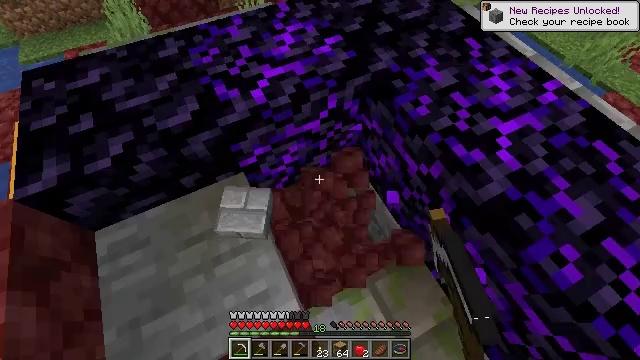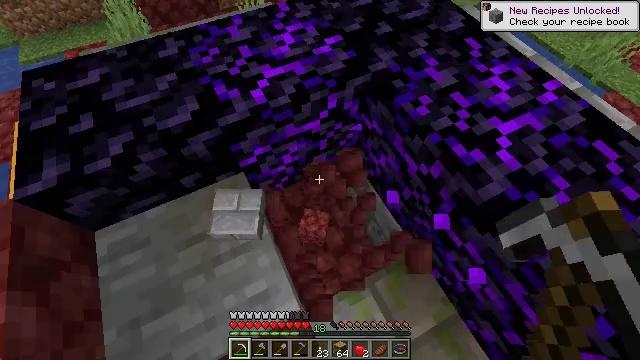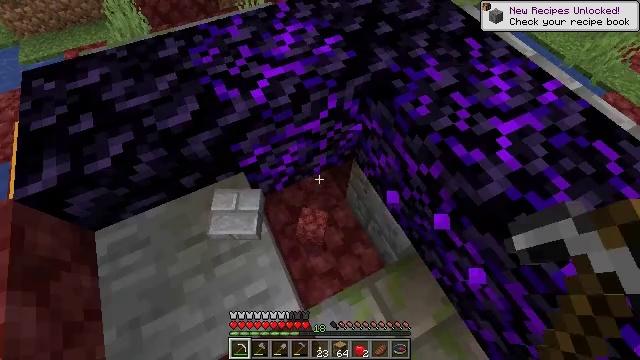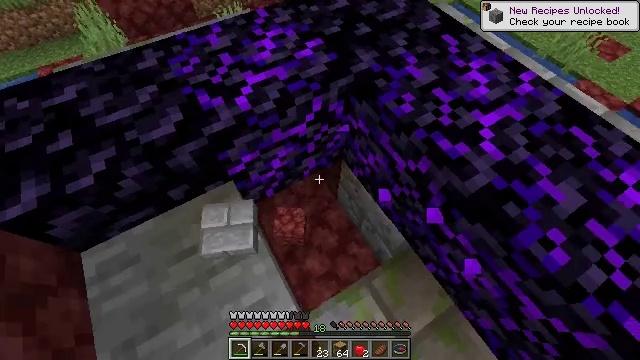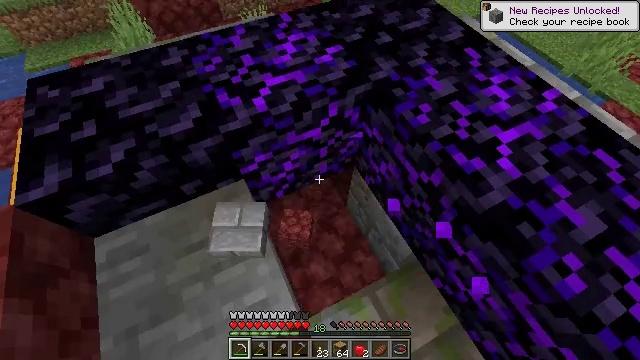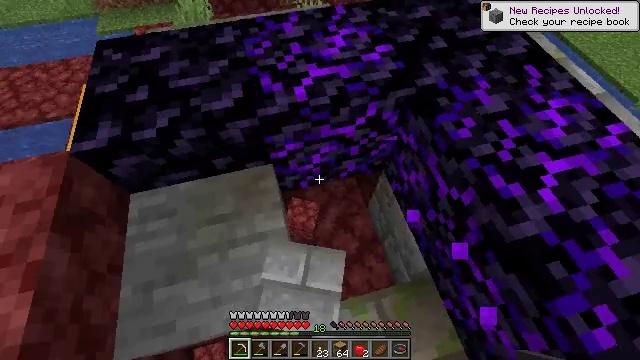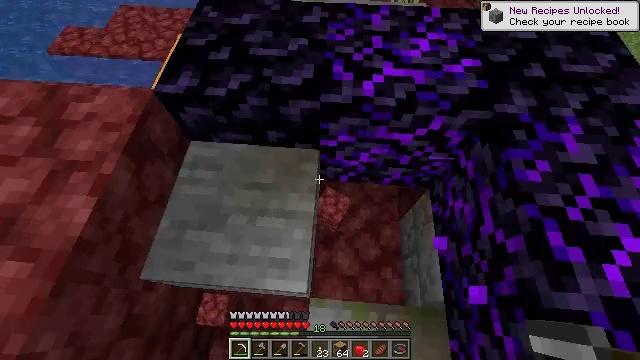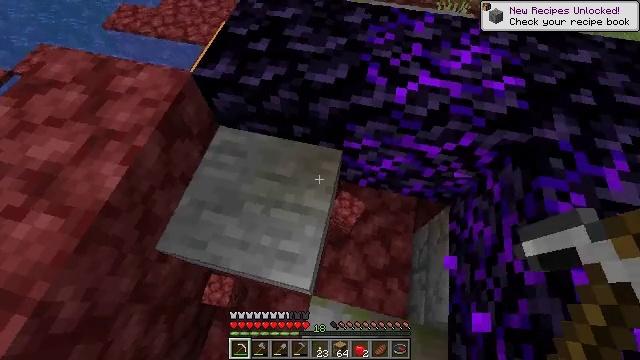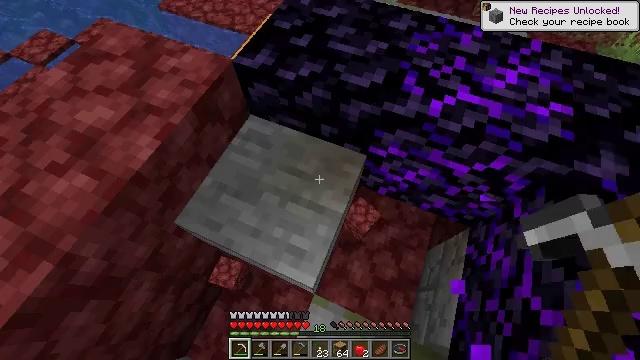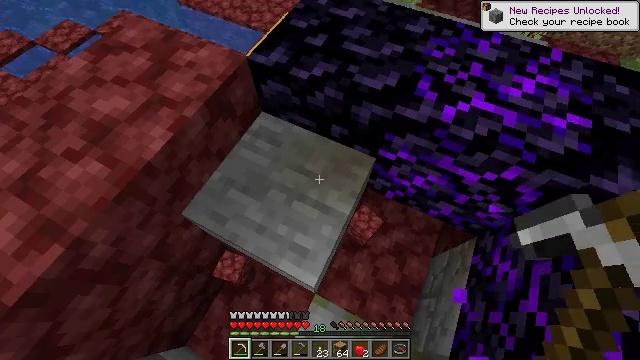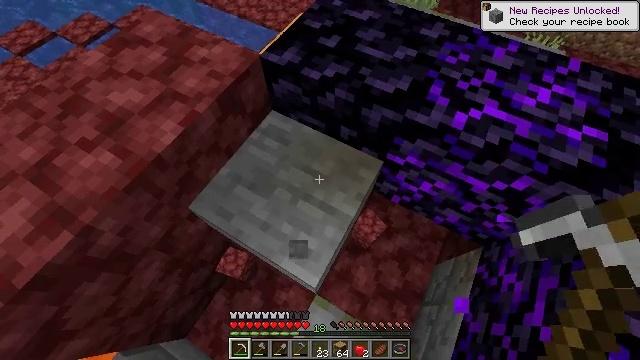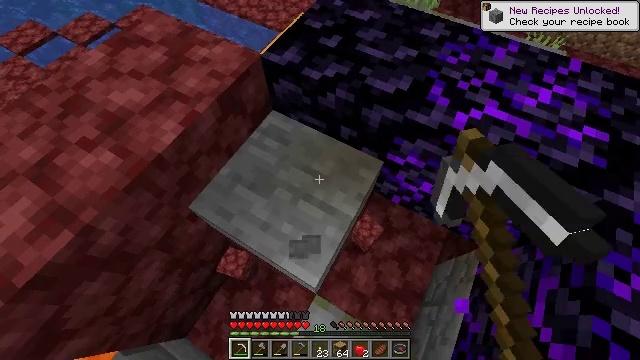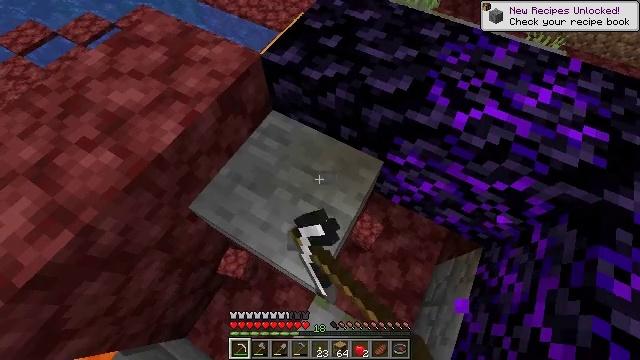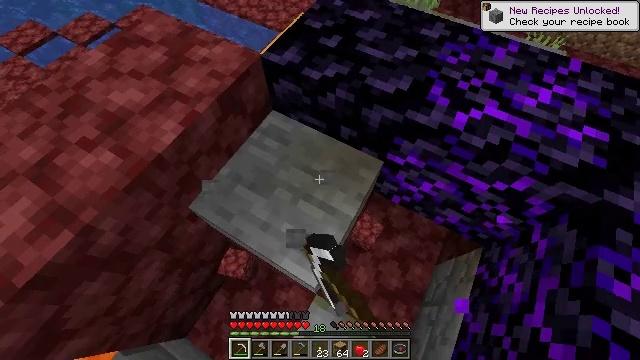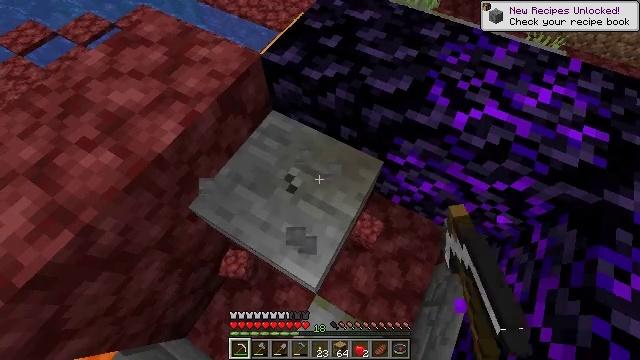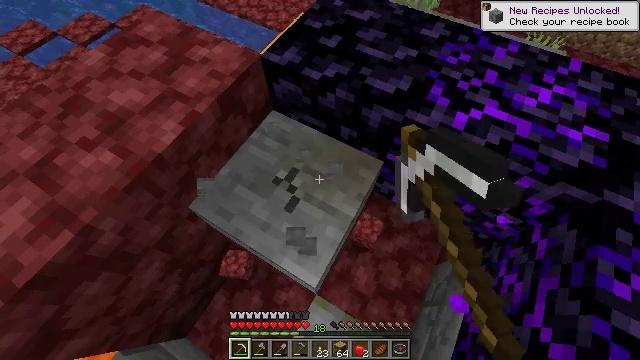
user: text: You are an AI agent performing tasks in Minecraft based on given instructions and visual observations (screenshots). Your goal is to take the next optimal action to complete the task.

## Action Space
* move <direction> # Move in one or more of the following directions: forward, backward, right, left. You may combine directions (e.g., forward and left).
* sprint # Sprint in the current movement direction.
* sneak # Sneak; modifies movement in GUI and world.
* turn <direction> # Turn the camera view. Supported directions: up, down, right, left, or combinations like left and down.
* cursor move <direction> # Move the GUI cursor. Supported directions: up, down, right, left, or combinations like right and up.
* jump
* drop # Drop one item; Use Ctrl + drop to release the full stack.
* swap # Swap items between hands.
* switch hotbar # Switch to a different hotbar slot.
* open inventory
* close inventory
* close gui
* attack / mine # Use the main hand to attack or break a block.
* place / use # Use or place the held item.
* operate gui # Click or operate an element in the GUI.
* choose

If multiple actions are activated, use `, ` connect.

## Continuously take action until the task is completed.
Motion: motion action
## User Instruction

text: Mine the stone slab block.
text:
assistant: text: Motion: no_op
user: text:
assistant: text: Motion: no_op
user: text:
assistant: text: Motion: turn right
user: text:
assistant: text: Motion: turn left and up
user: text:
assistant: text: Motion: turn left and down
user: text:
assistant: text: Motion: turn left and down
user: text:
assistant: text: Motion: turn left
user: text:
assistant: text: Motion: turn left
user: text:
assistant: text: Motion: turn left
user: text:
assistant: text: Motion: turn left, attack / mine
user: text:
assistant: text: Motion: attack / mine
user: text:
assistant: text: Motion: attack / mine
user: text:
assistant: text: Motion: attack / mine
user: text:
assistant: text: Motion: attack / mine
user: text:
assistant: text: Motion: attack / mine
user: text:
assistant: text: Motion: attack / mine
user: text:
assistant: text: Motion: attack / mine
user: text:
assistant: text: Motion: attack / mine
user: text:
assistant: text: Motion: turn left and down, attack / mine
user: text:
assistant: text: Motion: turn left and down, attack / mine
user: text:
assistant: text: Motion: turn left and down, attack / mine
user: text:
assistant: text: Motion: turn left, attack / mine
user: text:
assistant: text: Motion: turn left, attack / mine
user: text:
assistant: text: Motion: attack / mine
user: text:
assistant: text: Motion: attack / mine
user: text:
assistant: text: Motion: attack / mine
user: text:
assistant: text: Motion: attack / mine
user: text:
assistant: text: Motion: attack / mine